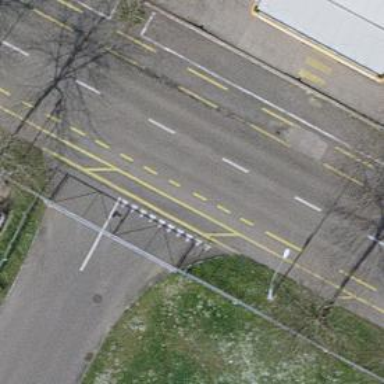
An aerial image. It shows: Service road with sidewalk.